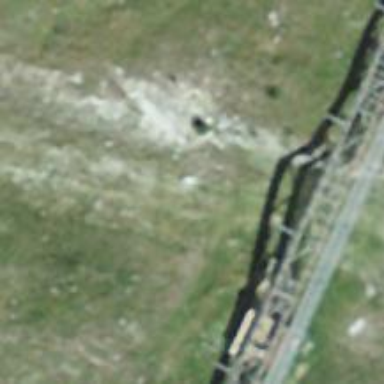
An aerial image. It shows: Railway crossing.